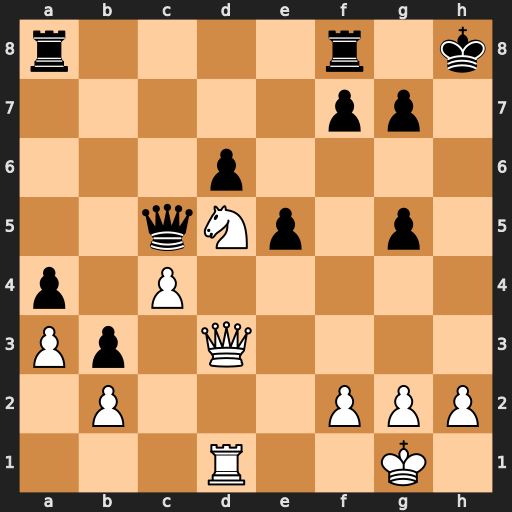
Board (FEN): r4r1k/5pp1/3p4/2qNp1p1/p1P5/Pp1Q4/1P3PPP/3R2K1
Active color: w
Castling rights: -
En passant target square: -
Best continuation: Qh3+ Kg8 Ne7#